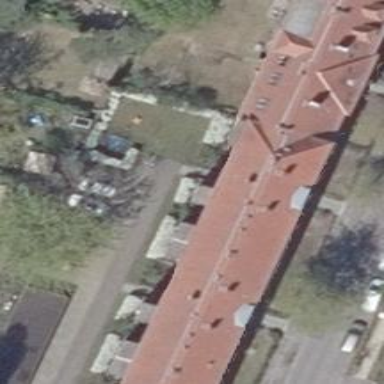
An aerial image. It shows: Hipped roof on apartment building.